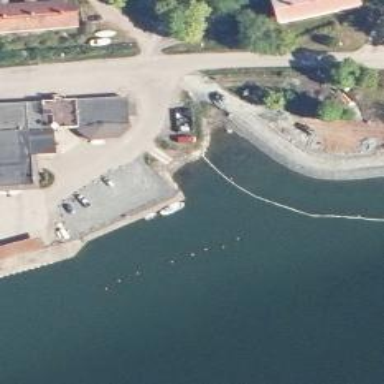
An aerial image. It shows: Slipway on leisure land.